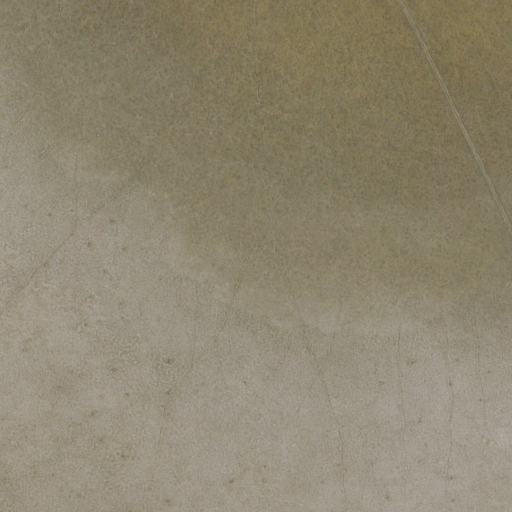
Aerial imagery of depression(s) in Nevada named Stevens Basin containing only shrub